Question: I have been create 2 layers with a text label of each other. When I add that 2 layers in a layer group, I see that 2 labels of 2 layers overlaps like in image below:

Anyone know how to avoid that problem.
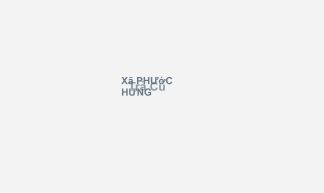
Answer: WMS requests are completely independent of each other, so GeoServer can't tell that you intend to display the two layers on top of each other. Therefore there is nothing it can do automatically to prevent your two labels being on top of each other.
You can avoid this by combining the two layers into one request, this would need to be done in your client somehow.
Alternatively, you could modify the two SLD files that generate your <URL> from the label position so that the two labels are less likely to overlap.